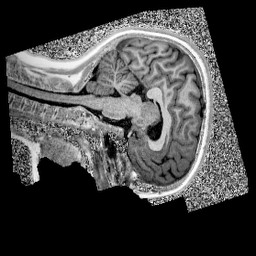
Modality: UNIT1
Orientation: sagittal
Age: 11
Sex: female
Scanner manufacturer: siemens
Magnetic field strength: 3 T
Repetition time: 4 s
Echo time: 0.00299 s